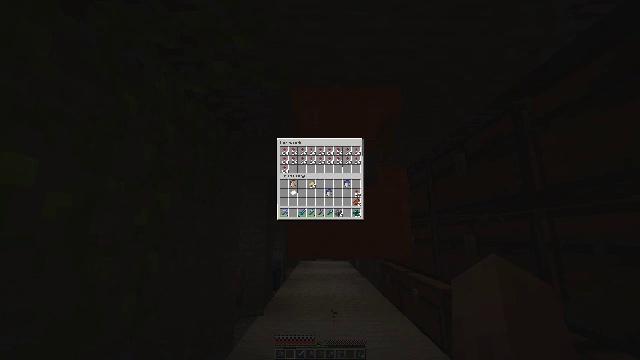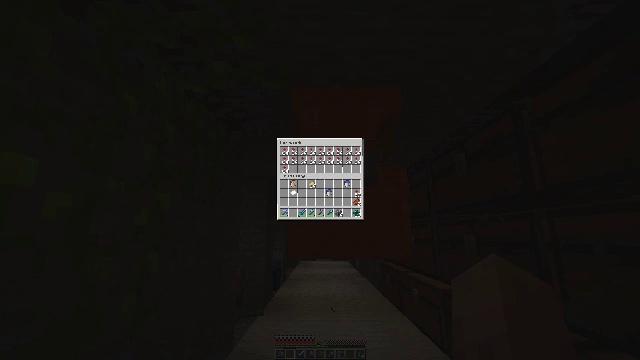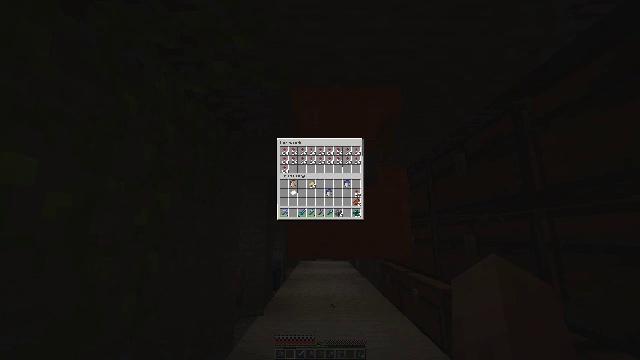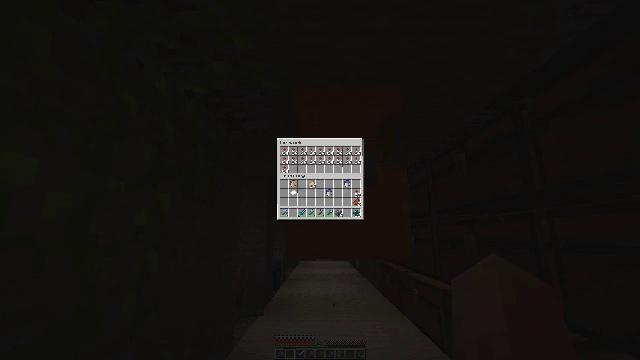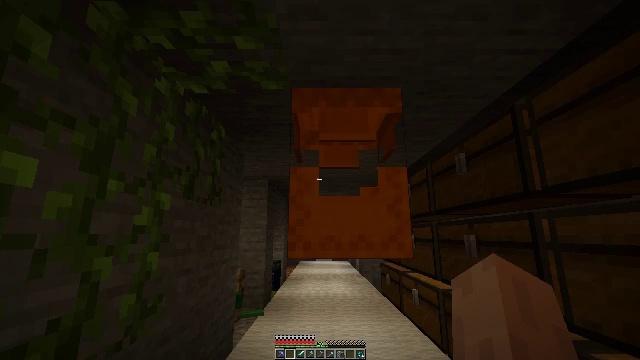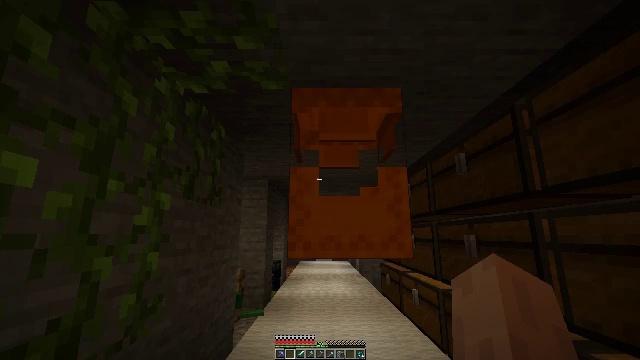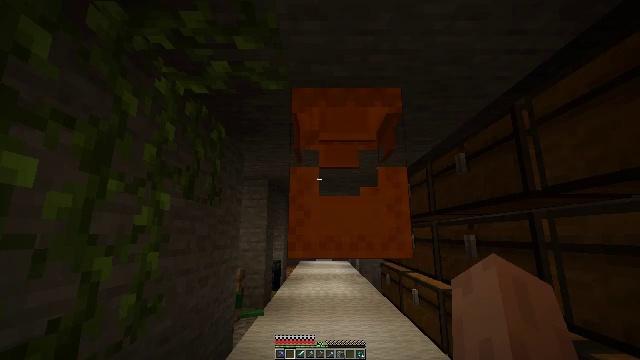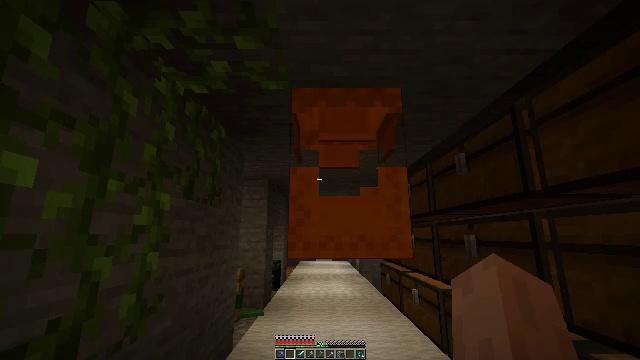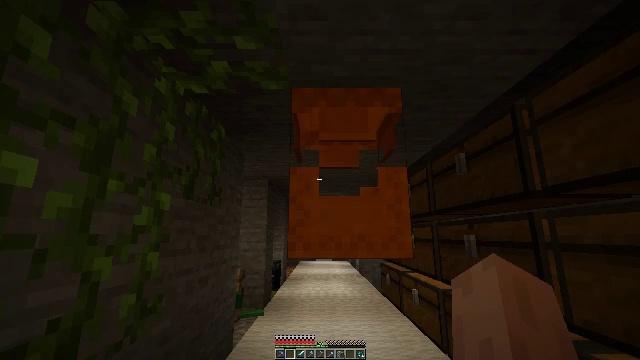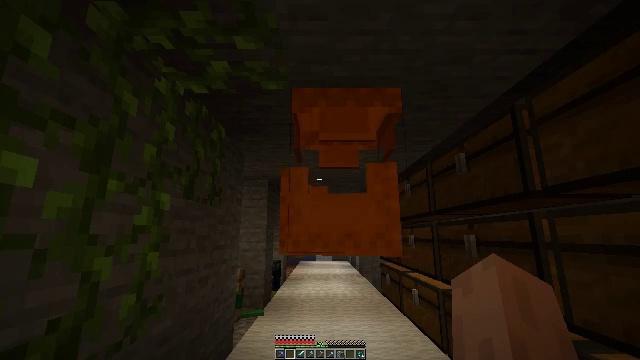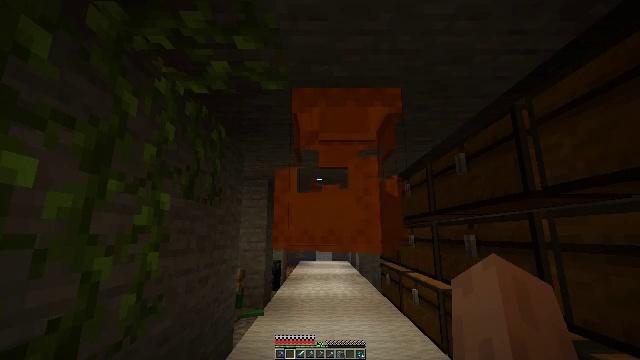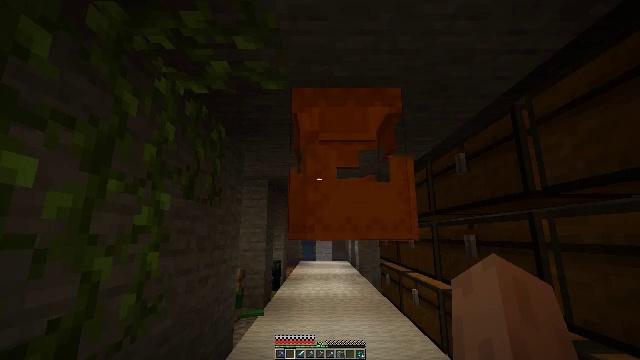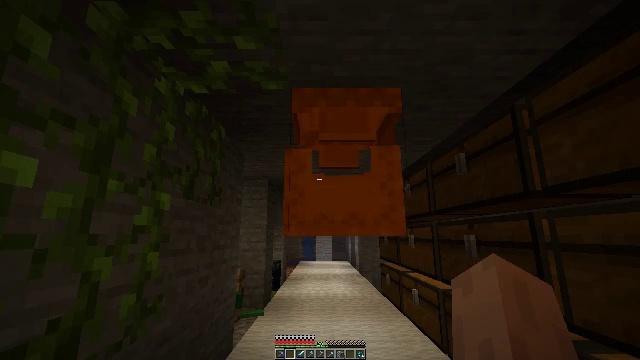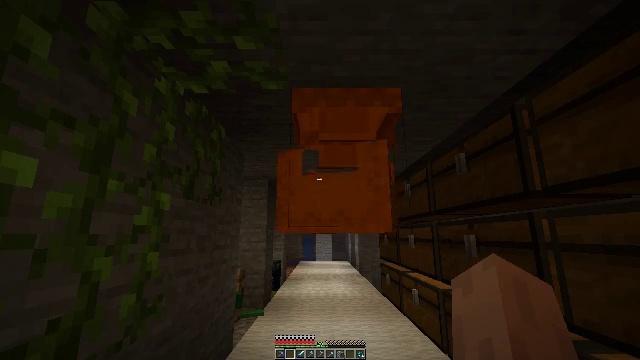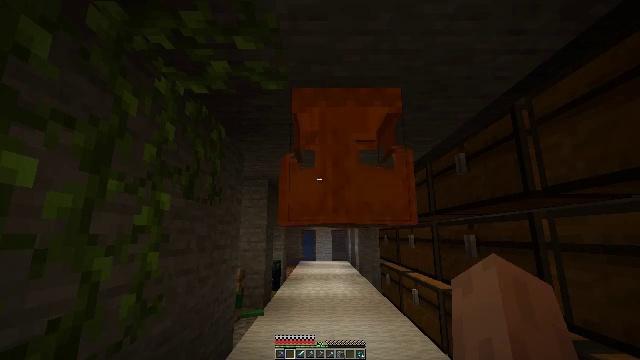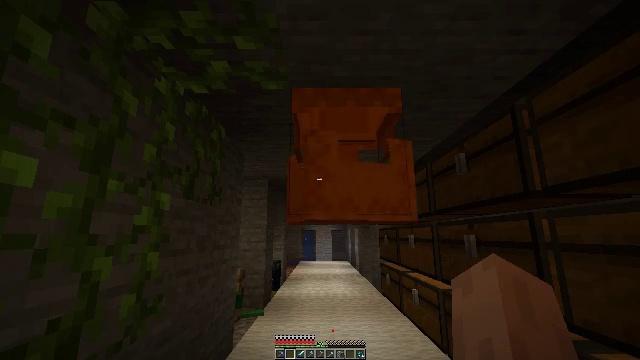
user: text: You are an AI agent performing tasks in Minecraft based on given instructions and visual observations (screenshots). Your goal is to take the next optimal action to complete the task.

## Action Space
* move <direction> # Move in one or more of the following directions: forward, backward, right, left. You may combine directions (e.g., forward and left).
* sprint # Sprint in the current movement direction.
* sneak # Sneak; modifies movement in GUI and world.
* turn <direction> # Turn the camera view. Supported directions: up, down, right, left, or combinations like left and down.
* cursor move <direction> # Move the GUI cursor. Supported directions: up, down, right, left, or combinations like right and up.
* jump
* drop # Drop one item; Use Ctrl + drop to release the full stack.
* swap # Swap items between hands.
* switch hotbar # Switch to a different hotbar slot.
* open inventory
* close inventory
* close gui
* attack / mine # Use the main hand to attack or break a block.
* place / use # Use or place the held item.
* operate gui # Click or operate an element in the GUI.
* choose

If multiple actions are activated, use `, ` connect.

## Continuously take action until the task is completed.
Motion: motion action
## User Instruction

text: Break the orange shulker box to pick it up.
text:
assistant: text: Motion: no_op
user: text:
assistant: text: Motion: no_op
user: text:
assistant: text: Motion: no_op
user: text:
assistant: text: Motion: no_op
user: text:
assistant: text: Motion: no_op
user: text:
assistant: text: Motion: no_op
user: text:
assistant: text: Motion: no_op
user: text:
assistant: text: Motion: no_op
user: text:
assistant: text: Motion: no_op
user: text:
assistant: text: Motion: no_op
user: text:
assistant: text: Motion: no_op
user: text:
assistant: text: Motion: no_op
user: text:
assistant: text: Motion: no_op
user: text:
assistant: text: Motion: no_op
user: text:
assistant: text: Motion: no_op
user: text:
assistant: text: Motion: no_op
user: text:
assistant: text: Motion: turn left, switch to hotbar 1
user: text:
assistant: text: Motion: switch to hotbar 1
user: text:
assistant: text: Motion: turn up, switch to hotbar 1
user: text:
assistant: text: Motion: no_op
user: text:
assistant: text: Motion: no_op
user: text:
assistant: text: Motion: attack / mine
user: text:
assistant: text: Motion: attack / mine
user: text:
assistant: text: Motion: attack / mine
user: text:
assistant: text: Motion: attack / mine
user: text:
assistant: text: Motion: attack / mine
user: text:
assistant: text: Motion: no_op
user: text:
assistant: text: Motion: no_op